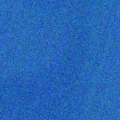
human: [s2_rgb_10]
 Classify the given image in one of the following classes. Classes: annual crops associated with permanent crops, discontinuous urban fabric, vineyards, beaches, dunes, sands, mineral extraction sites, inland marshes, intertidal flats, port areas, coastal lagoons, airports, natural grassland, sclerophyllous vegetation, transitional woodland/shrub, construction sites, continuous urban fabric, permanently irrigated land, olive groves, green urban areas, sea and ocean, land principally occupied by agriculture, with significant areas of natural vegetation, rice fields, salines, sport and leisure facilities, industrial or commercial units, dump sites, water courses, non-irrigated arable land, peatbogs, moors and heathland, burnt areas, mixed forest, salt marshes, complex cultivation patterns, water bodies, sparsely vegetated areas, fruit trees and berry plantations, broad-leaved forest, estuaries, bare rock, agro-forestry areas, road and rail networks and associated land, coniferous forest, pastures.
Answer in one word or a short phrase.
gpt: sea and ocean